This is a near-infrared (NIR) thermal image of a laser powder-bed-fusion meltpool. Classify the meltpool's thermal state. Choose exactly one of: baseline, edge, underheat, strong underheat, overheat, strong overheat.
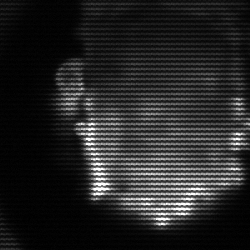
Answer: baseline